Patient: sex F, age 72
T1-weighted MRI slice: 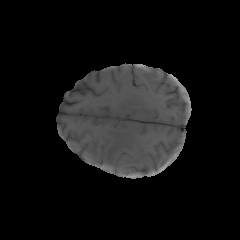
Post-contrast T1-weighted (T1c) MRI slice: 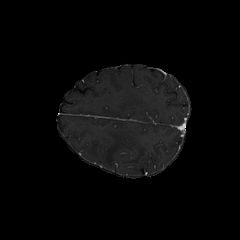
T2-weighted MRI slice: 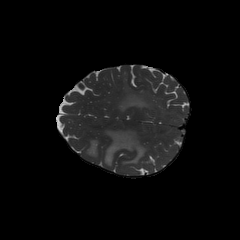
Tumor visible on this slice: yes
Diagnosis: Glioblastoma, IDH-wildtype
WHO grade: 4